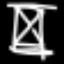
Label: hourglass